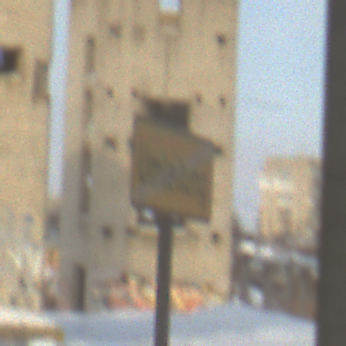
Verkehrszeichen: EndeDerUmleitungsankuendigung
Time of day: MorningAfternoon
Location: Roofed (Suburban)
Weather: PartlyCloudy
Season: Winter
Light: Natural